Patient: sex M, age 60
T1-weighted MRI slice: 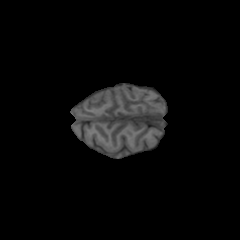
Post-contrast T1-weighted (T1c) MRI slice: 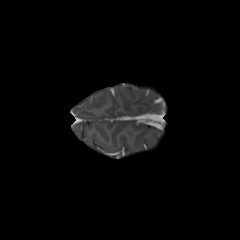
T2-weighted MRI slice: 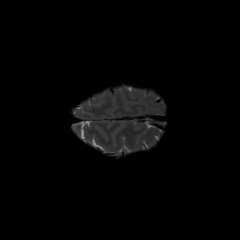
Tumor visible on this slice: no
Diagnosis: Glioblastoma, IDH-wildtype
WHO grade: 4